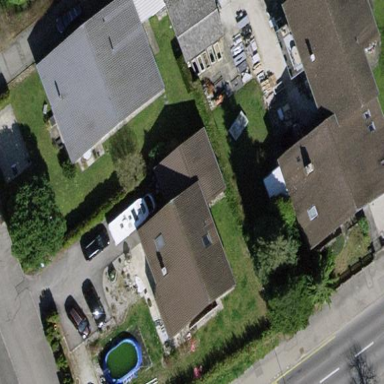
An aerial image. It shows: Detached building with gabled roof.